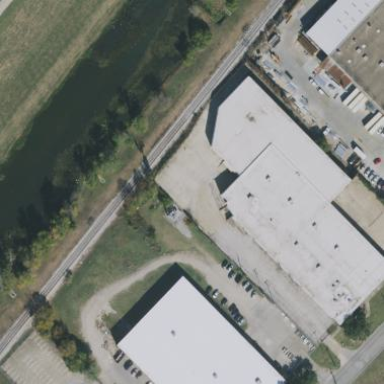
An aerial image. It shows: Warehouse.